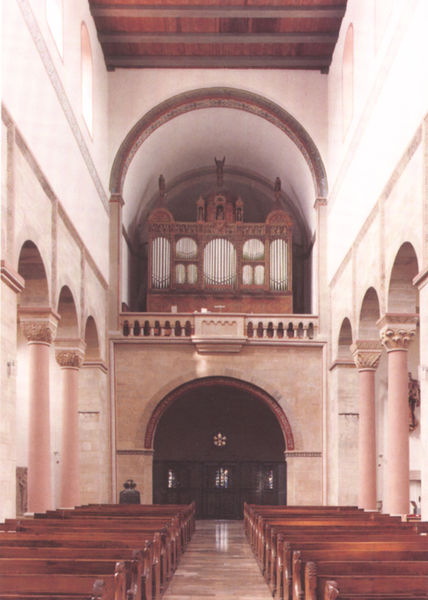
Titel: St. Godehard in Hildesheim
Standort: Hildesheim, St. Godehard (EU - D - Nds)
Schlagwörter: weiß, braun, holz, marmor, säule, säulen, tür, stein, innenraum, kirche, decke, innen, bogen, bank, empore, rundbogen, church, gestühl, balken, innenansicht, foto, bögen, eingang, balustrade, arkaden, bänke, hauptschiff, kapitelle, kapitell, portal, kirchenbänke, mittelschiff, orgel, obergaden, rundbögen, romanik, romanticism, tonne, flachdach, romanisch, seitenschiffe, religion, lichtgaden, organ, würfelkapitelle, sadness, past, gestühö